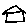
Label: house